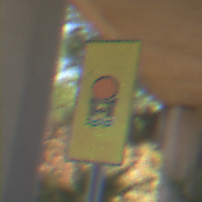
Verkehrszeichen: FahrzeugeMitWassergefaehrdenderLadungOhnePfeilsymbol
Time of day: Midday
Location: Roofed (Underpass)
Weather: Clear
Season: NotSpecified
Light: Natural